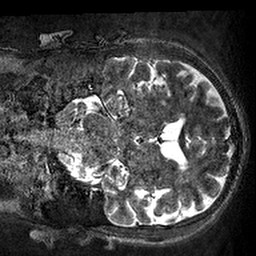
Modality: T2w
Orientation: coronal
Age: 68
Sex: male
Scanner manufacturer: siemens
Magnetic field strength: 3 T
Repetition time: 3.2 s
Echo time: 0.567 s